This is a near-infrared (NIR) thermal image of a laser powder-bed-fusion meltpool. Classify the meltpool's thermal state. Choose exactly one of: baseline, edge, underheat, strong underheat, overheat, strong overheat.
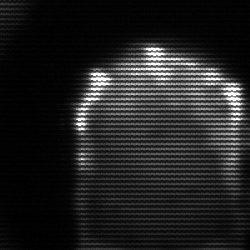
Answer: baseline